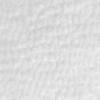
Label: no_change